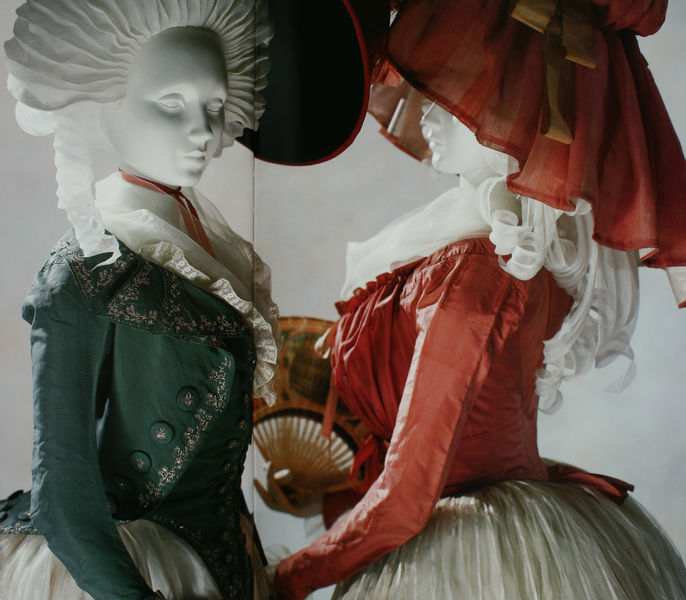
Titel: Jacke und Gilet; Jacke
Standort: Kyoto (Japan)
Institution: Kyoto Costume Institute
Schlagwörter: blau, weiß, frauen, gelb, grün, damen, frau, hut, hüte, kleid, kleider, licht, nase, orange, schwarz, blick, dame, gürtel, rot, fächer, haube, mode, muster, rock, schleife, tanz, gesichter, jacke, arm, arme, band, barock, blicke, falten, gesicht, kleidung, kragen, silber, spitze, ärmel, bestickt, figur, gold, haare, stickerei, stoff, spitzen, schleifen, knopf, locken, renaissance, taille, japan, modell, venedig, zwei, halsband, mieder, röcke, blusen, figuren, bordüre, detail, verzierung, robe, plastik, rüschen, knöpfe, kropfband, knopfleiste, naht, fecher, foto, fotografie, jacken, hauben, puppe, puppen, photo, tracht, statuen, faltenrock, kostüme, korsett, plissee, besatz, bänder, bordüren, fotographie, gegenüber, verzierungen, cul, borten, nähte, kimono, fashion, dress, kyoto, france, amr, krempen, plisee, modepuppen, korsagen, knof, fun, hut+kleid, kjoto, kroset